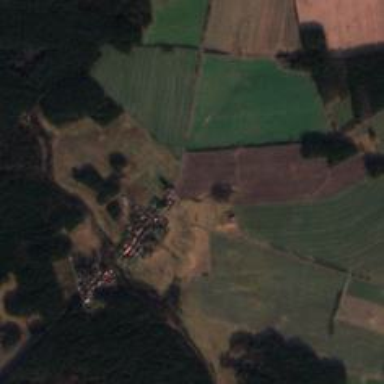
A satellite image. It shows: Village.